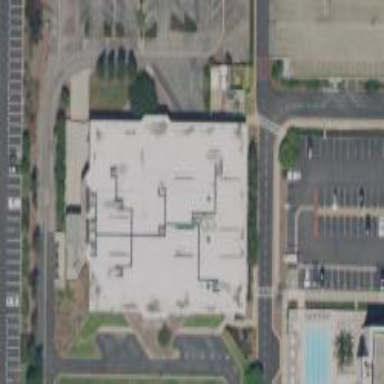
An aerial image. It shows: Commercial building.